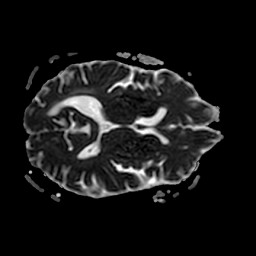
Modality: ADC
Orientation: axial
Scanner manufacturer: philips
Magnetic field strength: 3 T
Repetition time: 4.349 s
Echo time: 0.07521 s